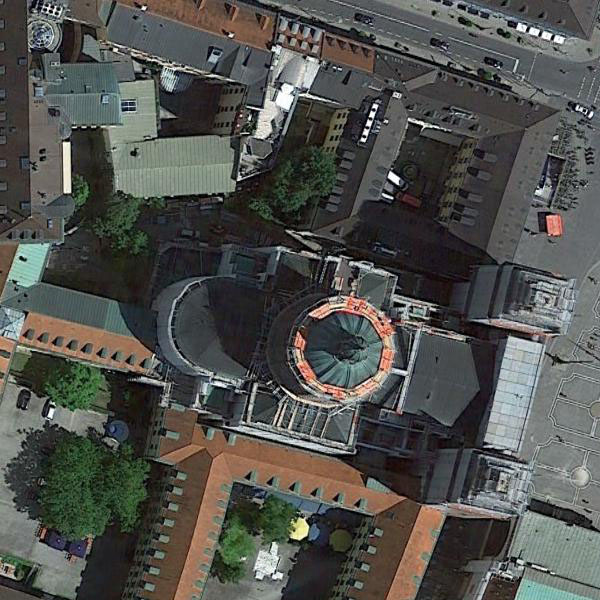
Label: Church